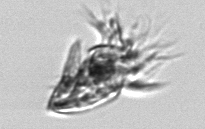
Label: Tontonia_appendiculariformis